Field crop: maize
Growth stage: 2
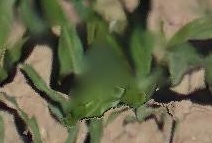
Species: maize